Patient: sex F, age 61
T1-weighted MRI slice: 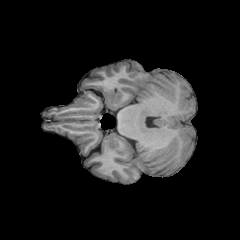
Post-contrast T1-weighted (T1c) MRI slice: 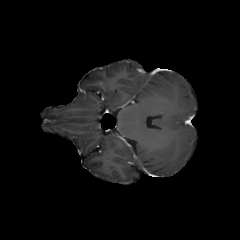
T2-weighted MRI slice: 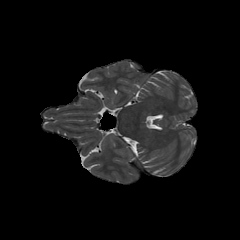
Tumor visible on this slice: no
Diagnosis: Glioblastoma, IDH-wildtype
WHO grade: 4